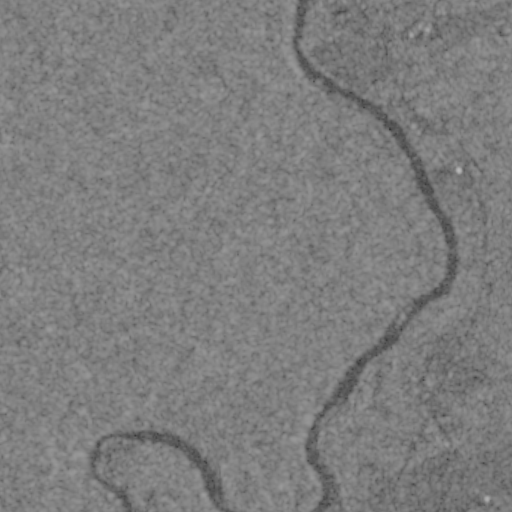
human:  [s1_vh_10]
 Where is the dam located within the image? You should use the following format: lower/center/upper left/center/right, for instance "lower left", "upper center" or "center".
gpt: The dam is located in the upper right of the image.
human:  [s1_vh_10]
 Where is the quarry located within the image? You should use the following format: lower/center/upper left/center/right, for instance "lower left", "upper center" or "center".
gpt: The quarry is located in the lower right of the image.
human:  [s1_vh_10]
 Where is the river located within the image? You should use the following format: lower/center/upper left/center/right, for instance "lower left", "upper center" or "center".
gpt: The river is located in the lower of the image.
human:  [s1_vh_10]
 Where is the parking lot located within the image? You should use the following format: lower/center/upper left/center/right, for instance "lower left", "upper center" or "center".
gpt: There is no parking lot in the image.

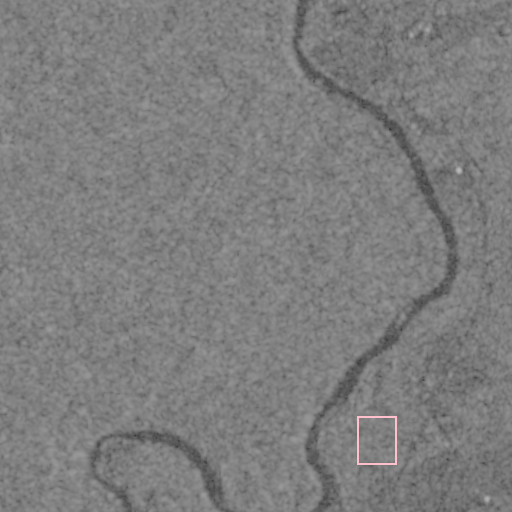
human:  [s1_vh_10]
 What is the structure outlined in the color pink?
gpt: The structure outlined in pink is a quarry.
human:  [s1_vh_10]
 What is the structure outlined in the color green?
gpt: There is no green outline.